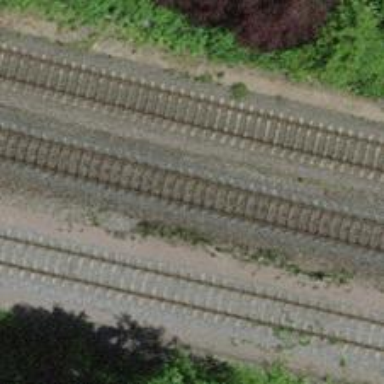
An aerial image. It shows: Single rail track for railway.